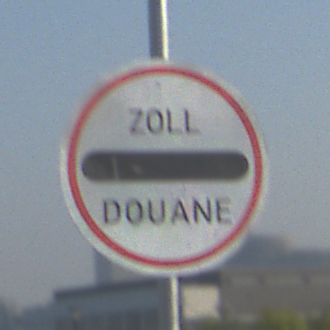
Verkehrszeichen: Zollstelle
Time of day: SunriseSunset
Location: Outdoor (Urban)
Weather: Clear
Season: NotSpecified
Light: Natural